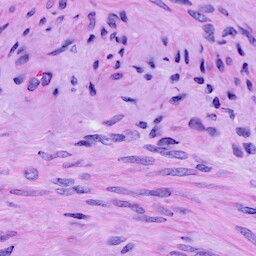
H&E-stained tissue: Cervix